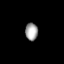
Tissue: lung
Cell type: Endothelial cells
Senescence score: 0.5676
Nuclear area (px): 216
Mean DAPI intensity: 162.199